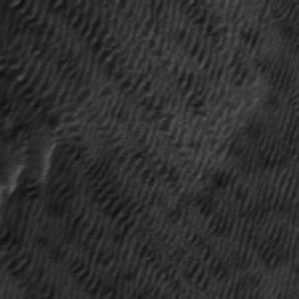
Label: frost